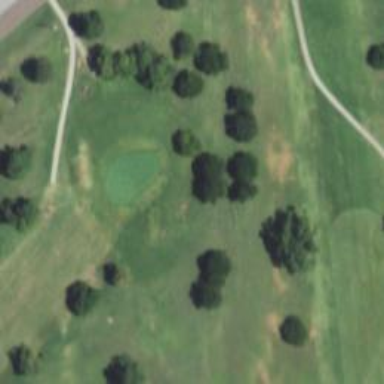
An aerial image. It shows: View of golf hole.